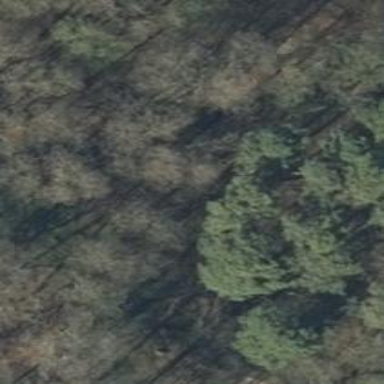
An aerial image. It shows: Forest with mix of leaf types.